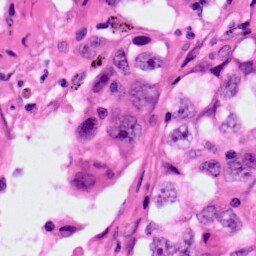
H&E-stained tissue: Lung